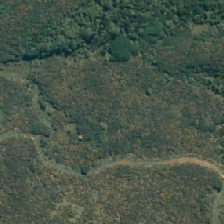
Land cover: grose_broom